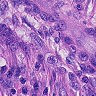
Metastatic tissue present: yes